Field crop: maize
Growth stage: 2
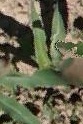
Species: maize